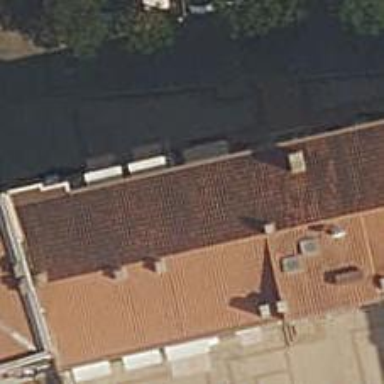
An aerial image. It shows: Veterinary facility.